Field crop: maize
Growth stage: 1
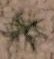
Species: salsola